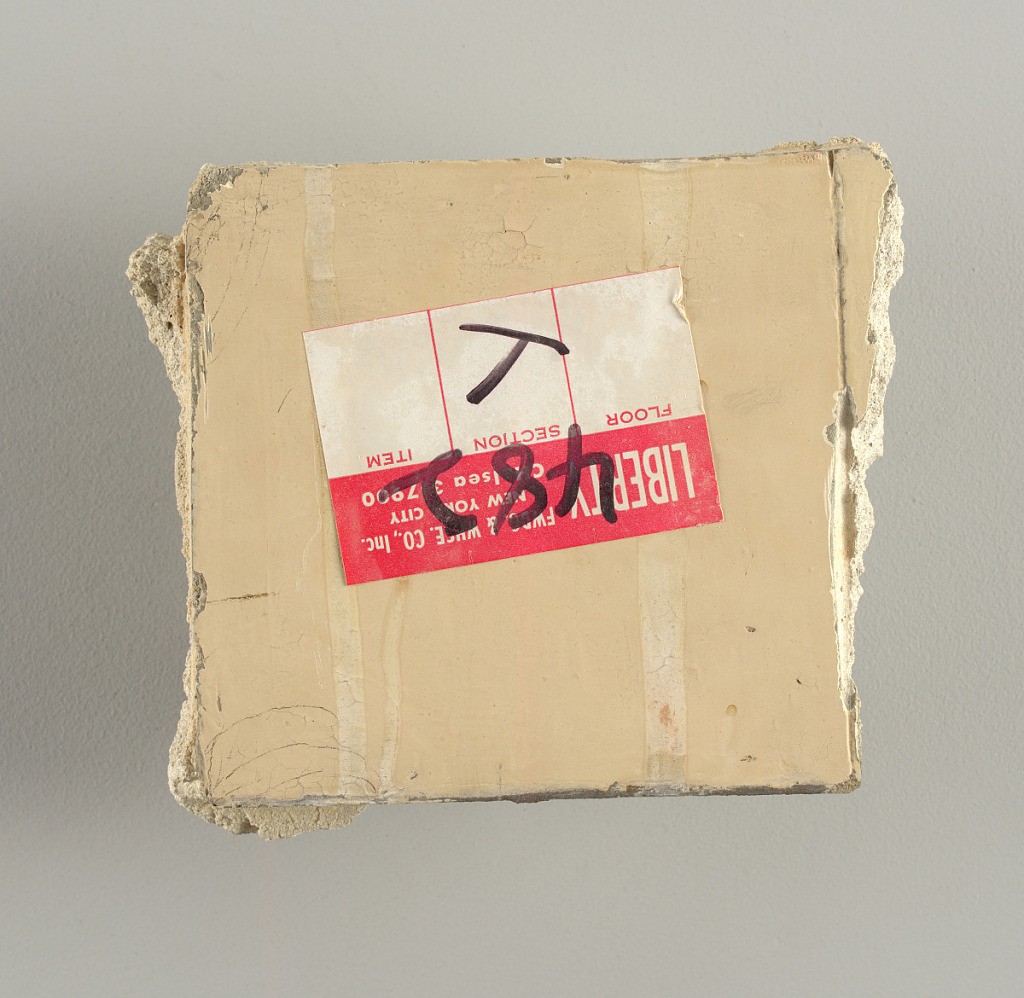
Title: Tile wall facing
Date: ca. 1725
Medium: Tin-glazed earthenware, underglaze
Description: Horizontal rectangle.  Thirty tiles wide and twenty-three tiles high with opening for fireplace eleven tiles wide and ten high.  Foliage arabesques disposed about three vertical axes from which are emphazised by urns at center and right, and at left by the figure of a standing woman carrying an infant on her arm and accompanied by two children.